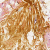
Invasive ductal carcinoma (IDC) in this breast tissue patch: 0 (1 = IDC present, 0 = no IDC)